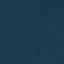
Land use / land cover class: SeaLake